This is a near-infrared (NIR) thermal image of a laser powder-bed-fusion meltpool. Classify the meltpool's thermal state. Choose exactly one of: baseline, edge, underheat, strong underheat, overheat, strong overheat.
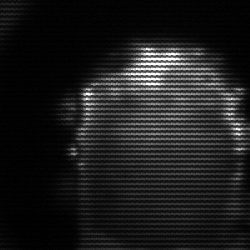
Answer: baseline